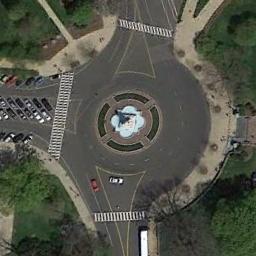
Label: roundabout